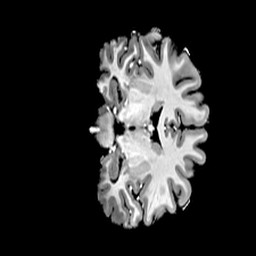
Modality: T1w
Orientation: coronal
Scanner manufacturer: siemens
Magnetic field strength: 7 T